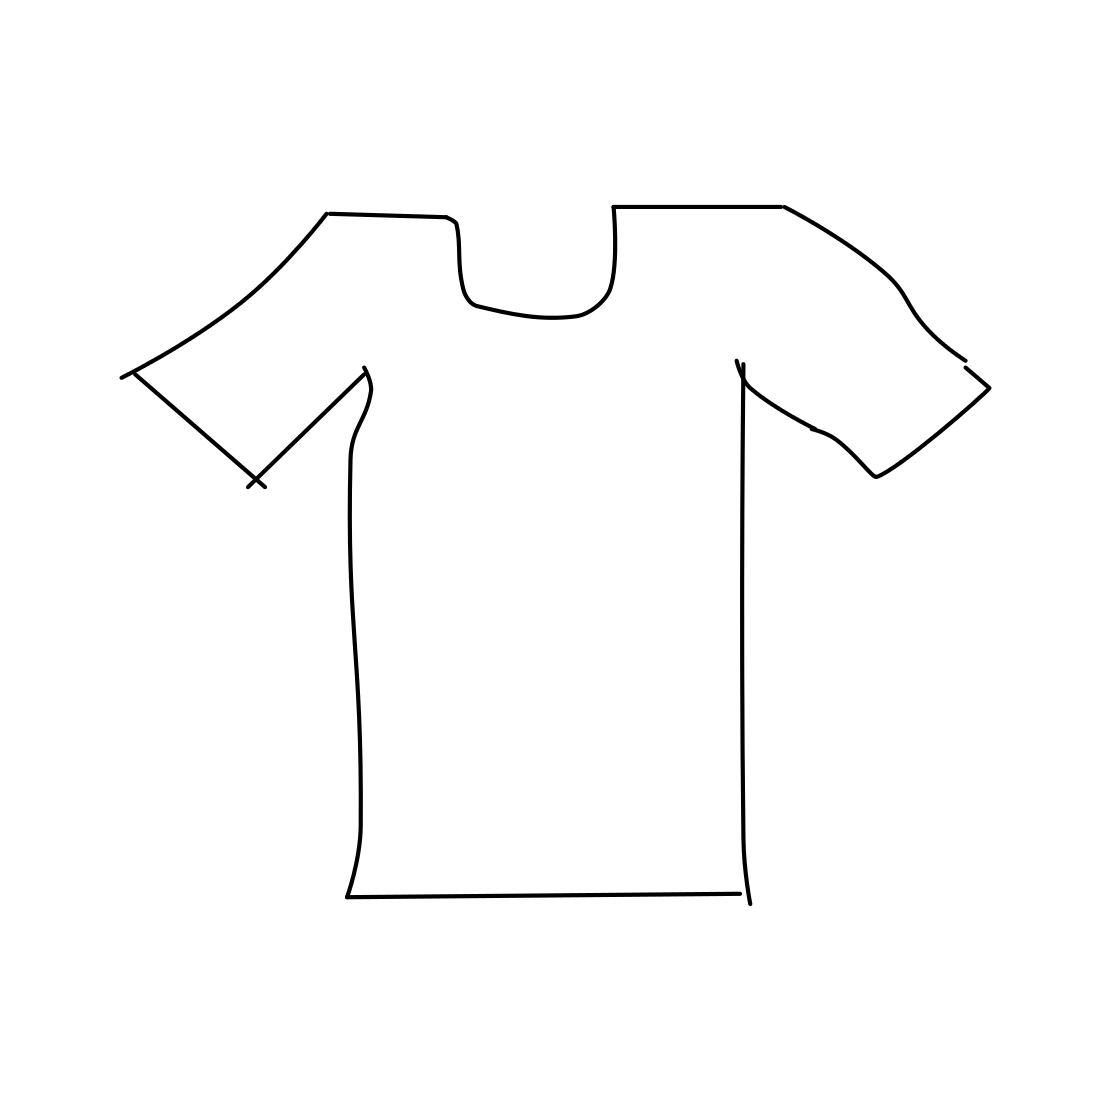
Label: t-shirt